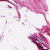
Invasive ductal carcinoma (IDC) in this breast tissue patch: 0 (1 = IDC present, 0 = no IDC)